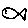
Label: fish